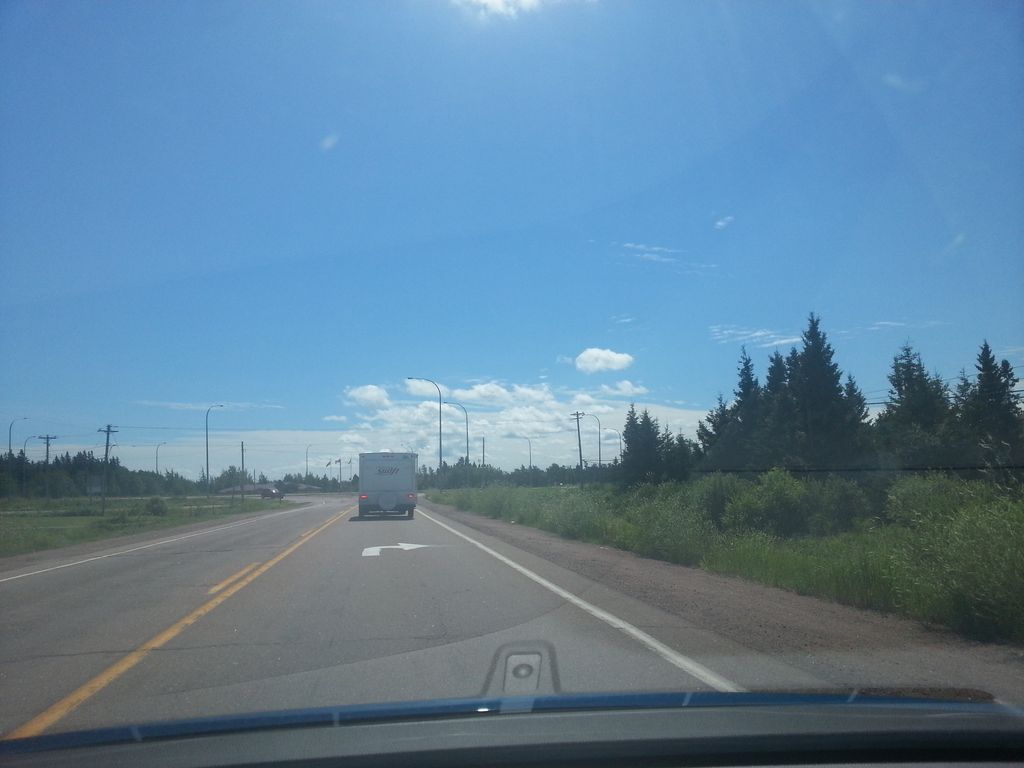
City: charlottetown